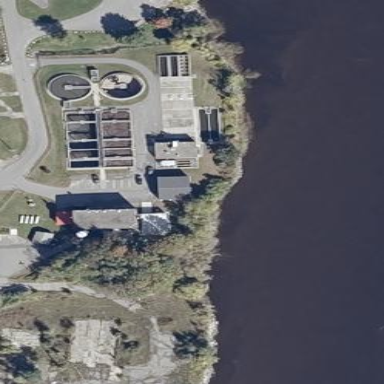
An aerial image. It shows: View of wastewater plant.